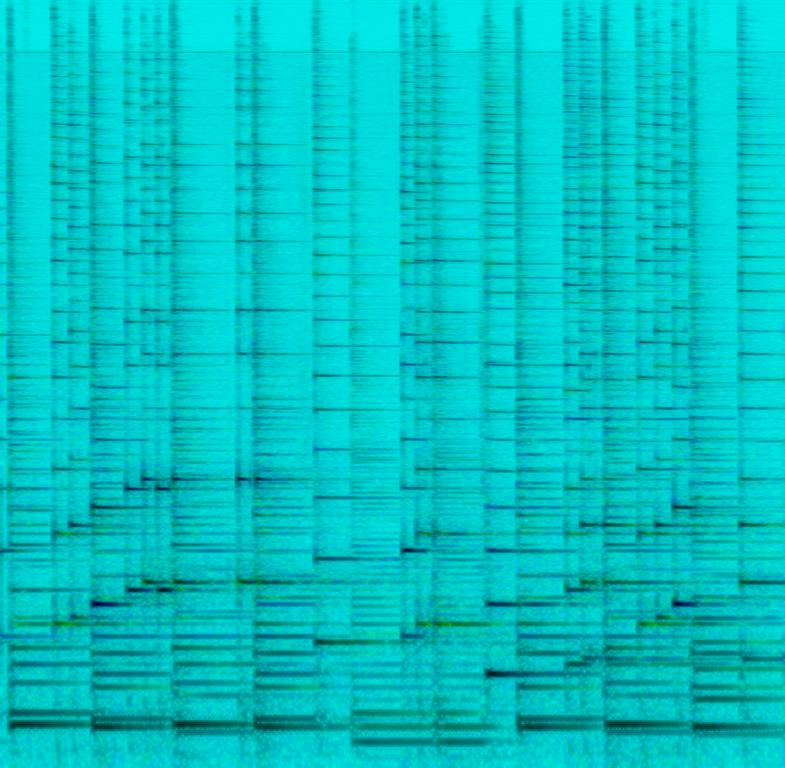
The Recording features a live performance of a classical song played on harpsichord. It is emotional, passionate and a bit spooky, as it sounds like a vampire theme song.